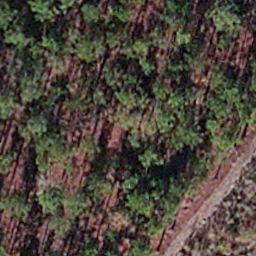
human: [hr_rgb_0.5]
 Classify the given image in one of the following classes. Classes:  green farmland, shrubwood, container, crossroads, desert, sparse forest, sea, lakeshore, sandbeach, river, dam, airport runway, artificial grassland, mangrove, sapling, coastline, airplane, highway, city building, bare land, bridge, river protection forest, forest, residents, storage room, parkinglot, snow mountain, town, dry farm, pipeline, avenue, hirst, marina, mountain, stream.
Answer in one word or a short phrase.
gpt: sapling